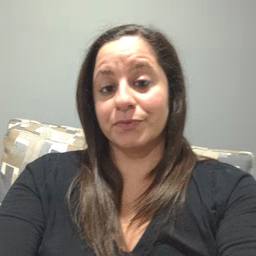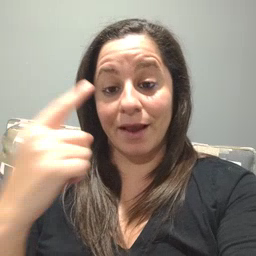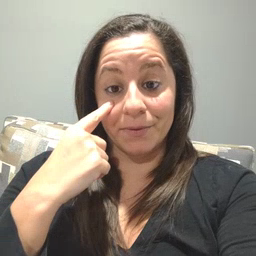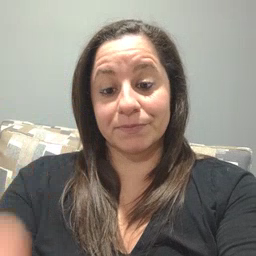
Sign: eye